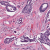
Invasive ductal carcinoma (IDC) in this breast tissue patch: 1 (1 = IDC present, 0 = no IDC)